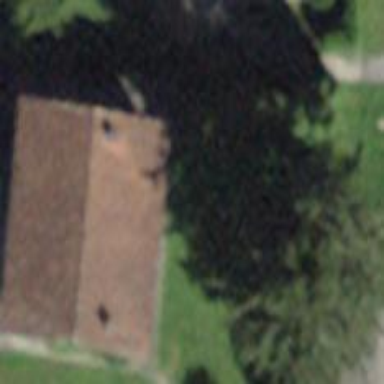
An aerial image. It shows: Detached building.